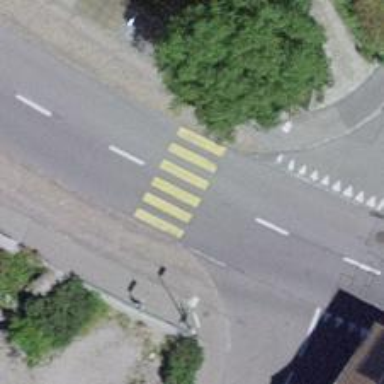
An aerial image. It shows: Zebra crossing on the road.